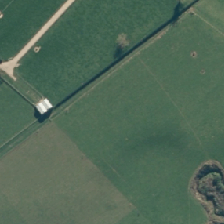
Land cover: shortrotation_cropland